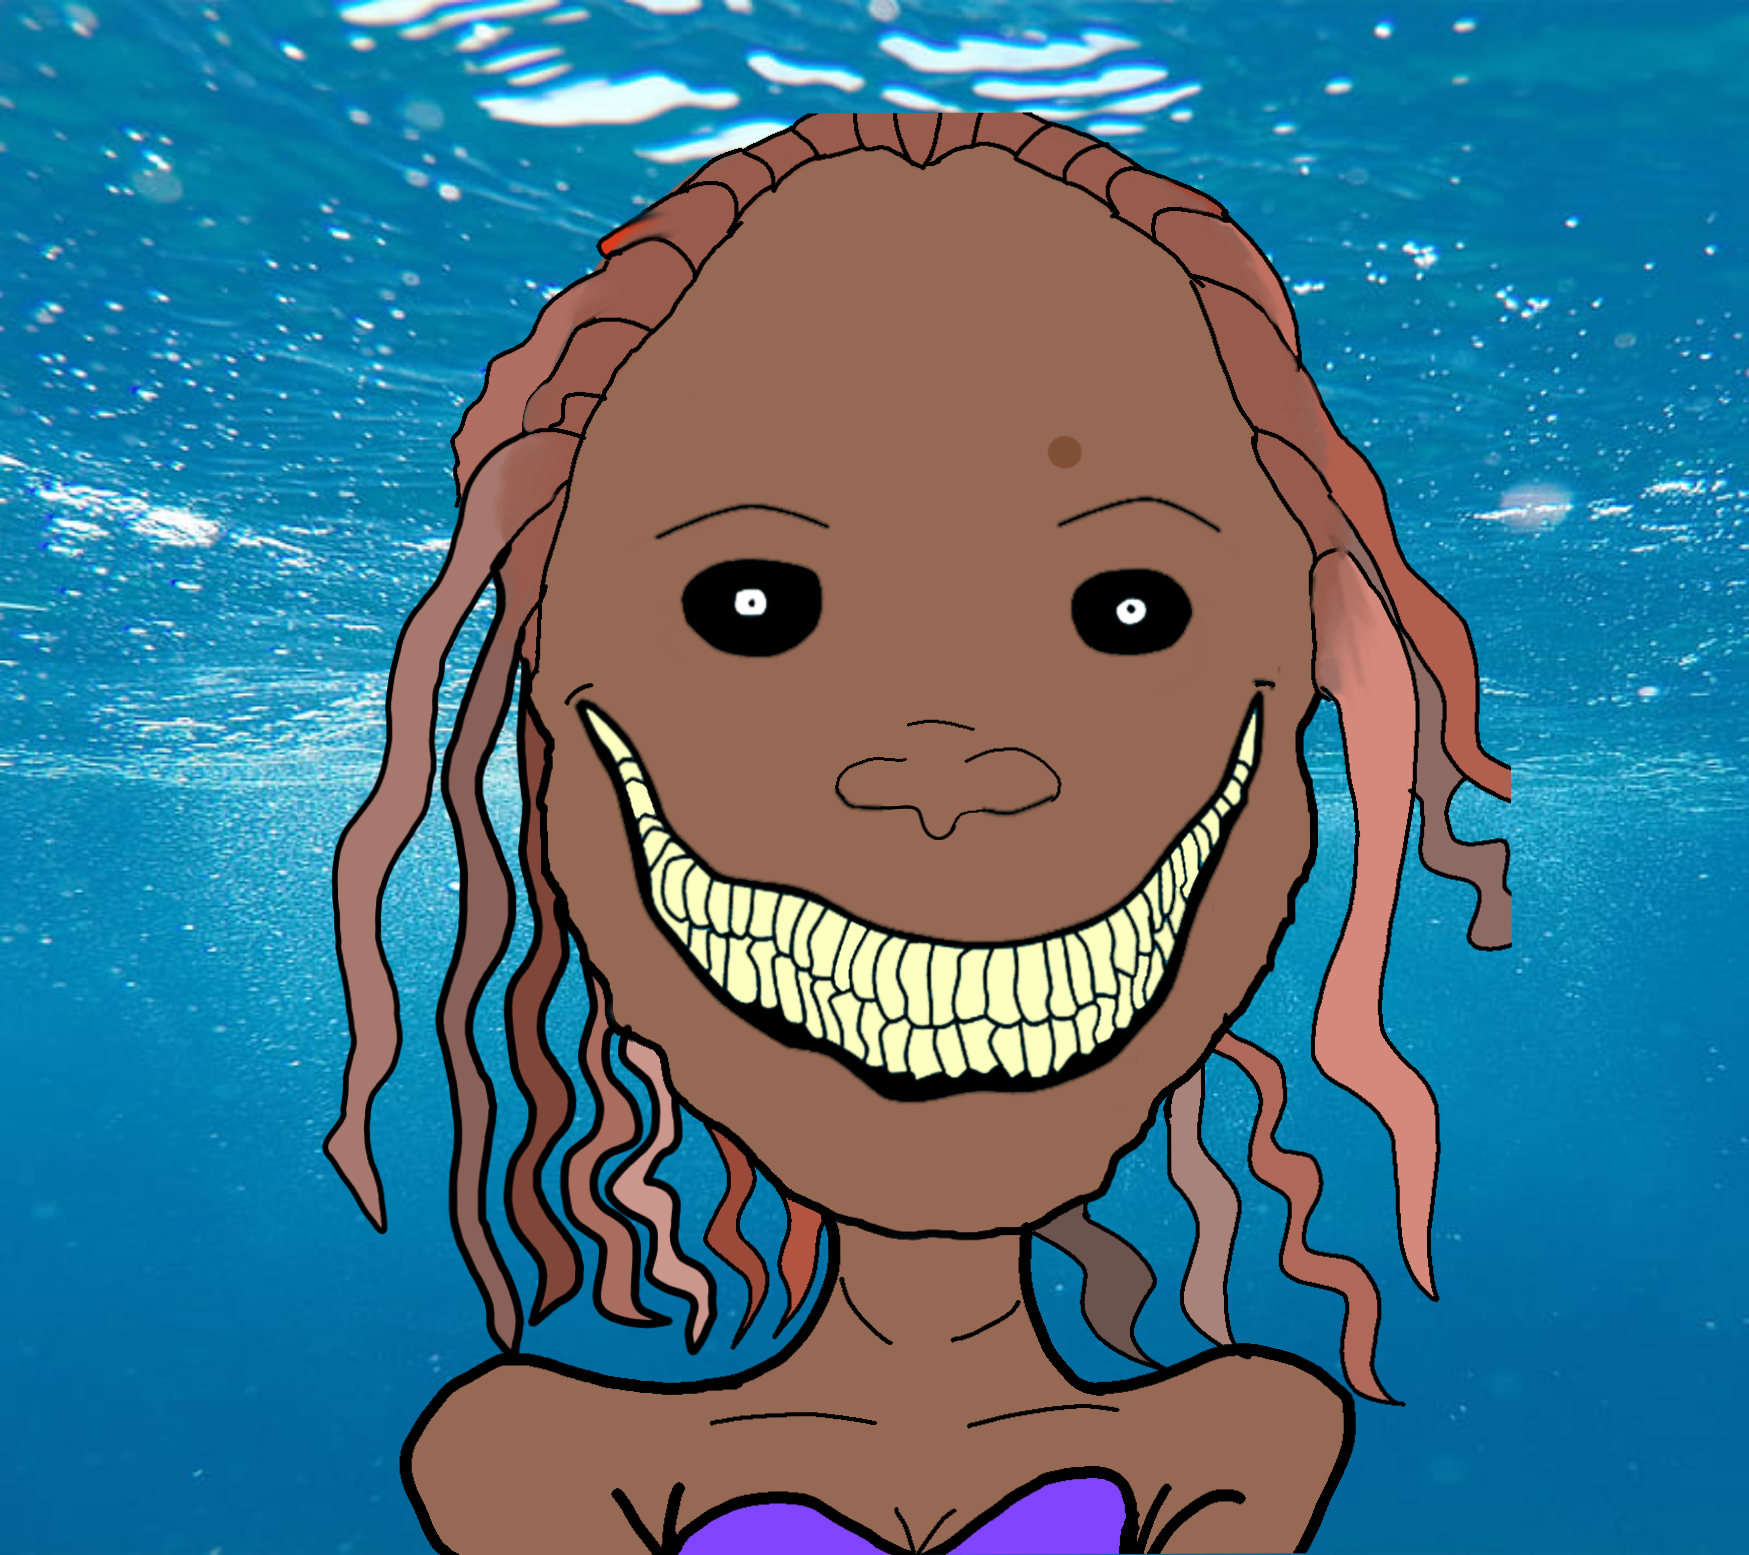
Label: 5_Oomer